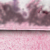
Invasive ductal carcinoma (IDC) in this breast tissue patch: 0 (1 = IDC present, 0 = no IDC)